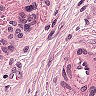
Metastatic tissue present: yes